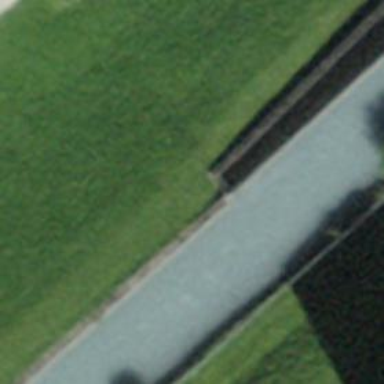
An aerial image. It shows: Retaining wall.